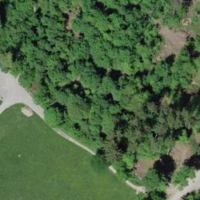
EUNIS habitat code: 44
Species observed at this site:
Corylus avellana
Prunus spinosa